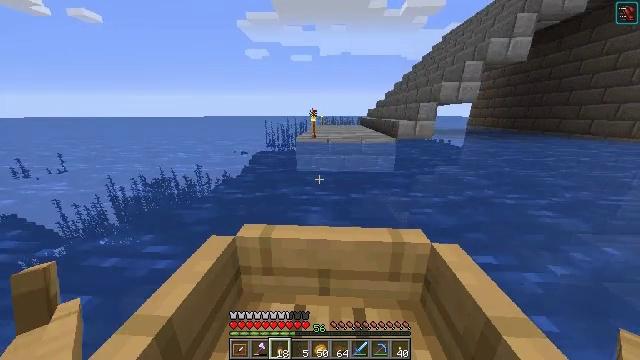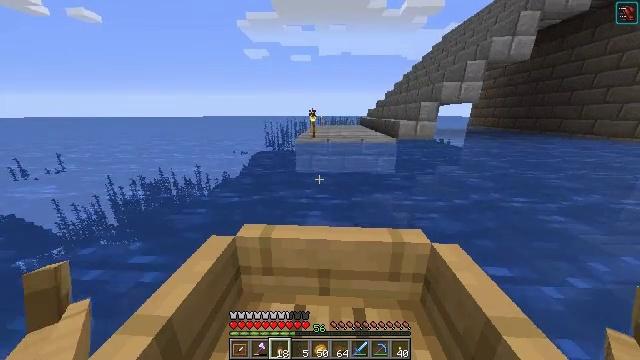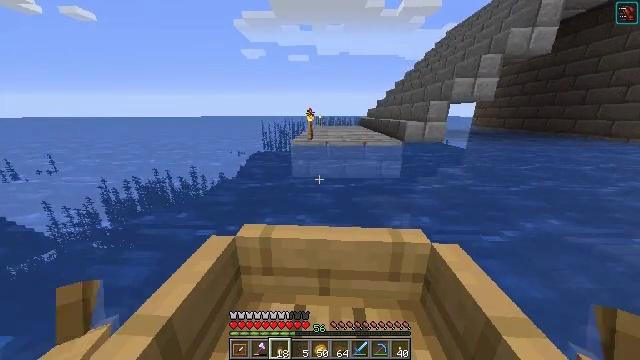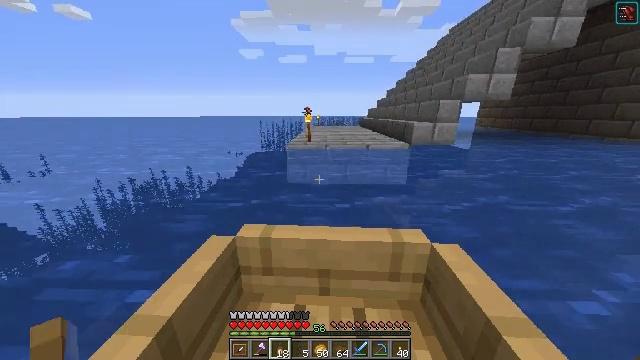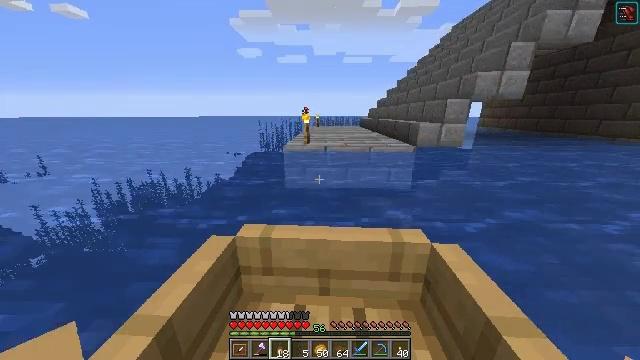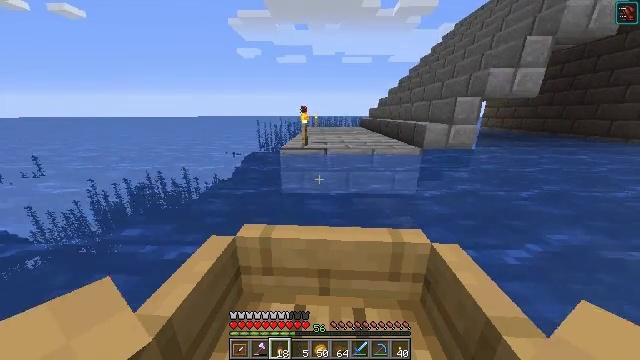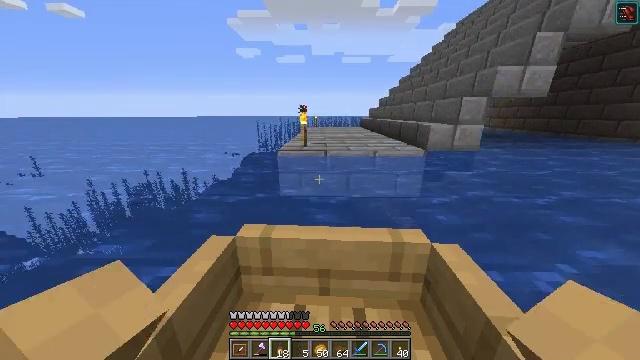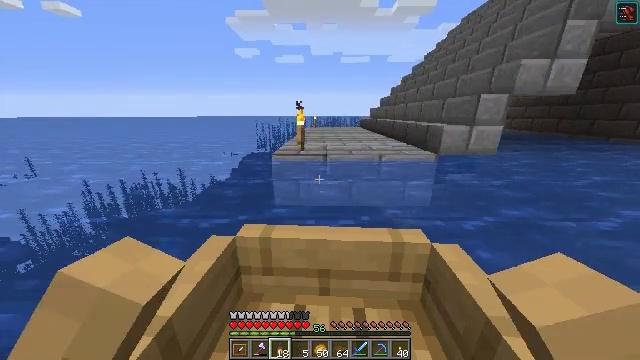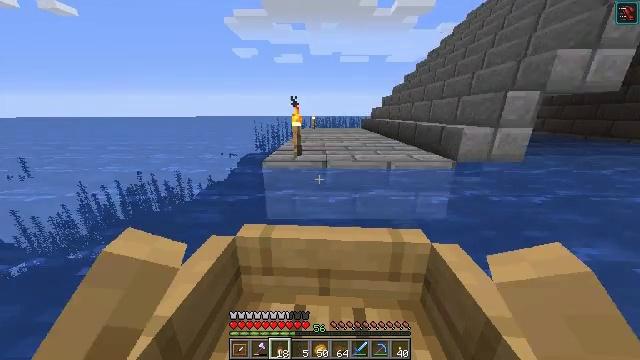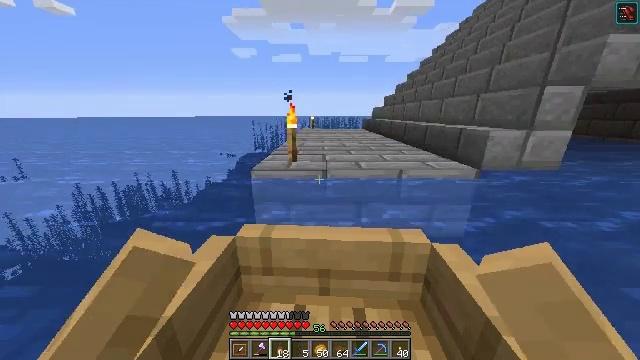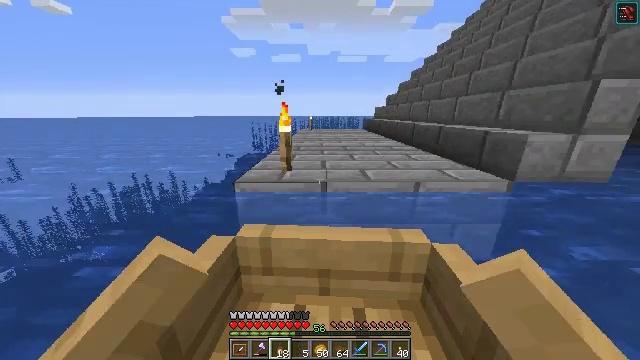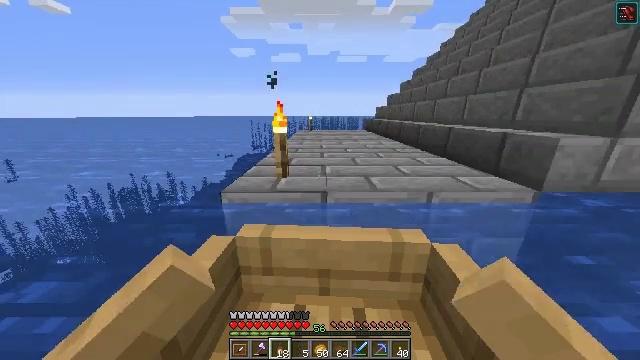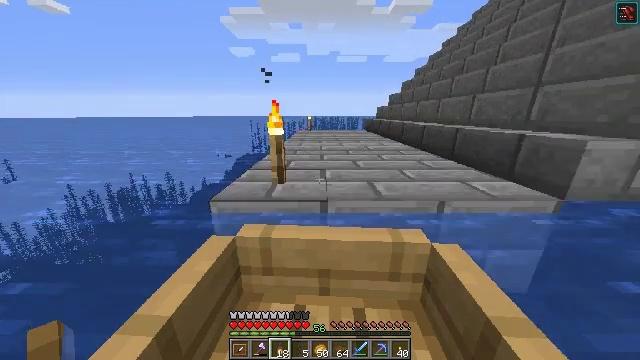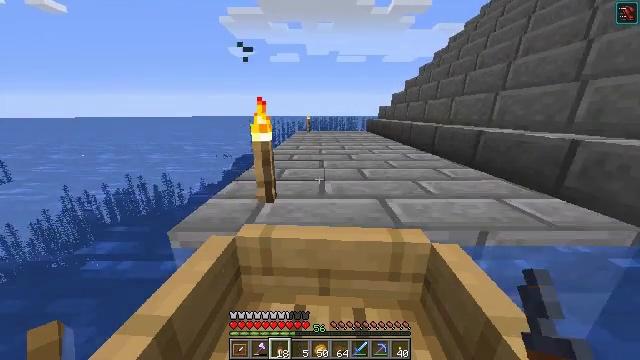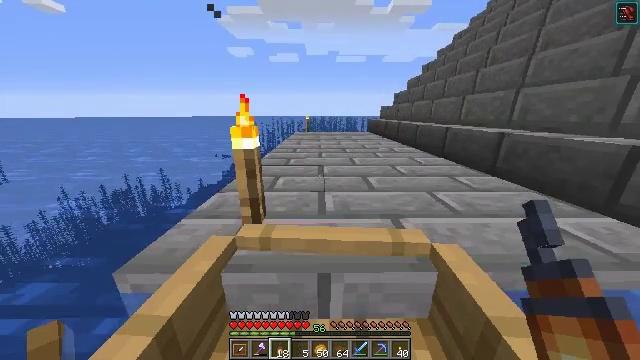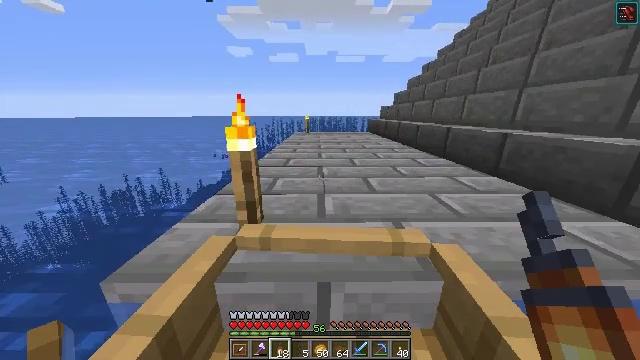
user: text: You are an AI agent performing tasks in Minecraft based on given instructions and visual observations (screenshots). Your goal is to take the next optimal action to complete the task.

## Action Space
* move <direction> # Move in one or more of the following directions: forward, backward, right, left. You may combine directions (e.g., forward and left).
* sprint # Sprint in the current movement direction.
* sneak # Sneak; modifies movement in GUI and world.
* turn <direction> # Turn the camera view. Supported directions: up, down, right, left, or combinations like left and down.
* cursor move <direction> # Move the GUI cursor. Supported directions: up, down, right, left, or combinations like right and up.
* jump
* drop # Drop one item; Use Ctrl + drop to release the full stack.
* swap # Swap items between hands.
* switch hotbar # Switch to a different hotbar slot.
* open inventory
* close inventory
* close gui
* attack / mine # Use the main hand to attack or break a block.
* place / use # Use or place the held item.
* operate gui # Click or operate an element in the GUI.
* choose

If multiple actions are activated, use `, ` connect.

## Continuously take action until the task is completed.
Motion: motion action
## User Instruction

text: Collect redstone wire by mining it.
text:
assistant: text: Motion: move forward
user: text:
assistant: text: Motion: move forward
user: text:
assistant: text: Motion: move forward
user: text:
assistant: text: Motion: move forward
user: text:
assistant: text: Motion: move forward
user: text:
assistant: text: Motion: move forward
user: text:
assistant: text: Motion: move forward
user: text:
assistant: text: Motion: move forward
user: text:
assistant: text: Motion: move forward
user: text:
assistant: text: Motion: move forward
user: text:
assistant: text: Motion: no_op
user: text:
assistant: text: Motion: no_op
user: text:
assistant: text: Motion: no_op
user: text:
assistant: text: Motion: no_op
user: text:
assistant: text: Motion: no_op
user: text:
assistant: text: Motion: no_op
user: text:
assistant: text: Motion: no_op
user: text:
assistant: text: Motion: no_op
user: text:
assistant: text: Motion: no_op
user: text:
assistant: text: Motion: no_op
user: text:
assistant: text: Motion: sneak
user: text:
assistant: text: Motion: sneak
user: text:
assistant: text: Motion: no_op
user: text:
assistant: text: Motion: no_op
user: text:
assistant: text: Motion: no_op
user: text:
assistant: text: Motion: no_op
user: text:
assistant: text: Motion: no_op
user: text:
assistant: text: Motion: no_op
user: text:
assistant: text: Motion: turn right and down
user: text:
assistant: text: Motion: move forward, turn right